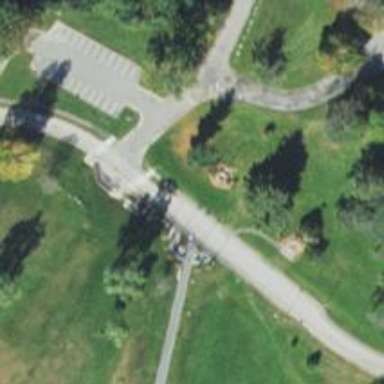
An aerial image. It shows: Memorial site with historic significance.